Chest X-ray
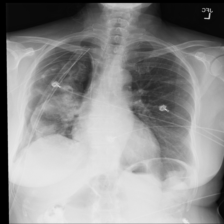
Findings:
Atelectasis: negative
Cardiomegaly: negative
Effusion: negative
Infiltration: negative
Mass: negative
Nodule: positive
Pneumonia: negative
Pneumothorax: positive
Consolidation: negative
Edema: negative
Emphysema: negative
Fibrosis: negative
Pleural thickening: negative
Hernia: negative